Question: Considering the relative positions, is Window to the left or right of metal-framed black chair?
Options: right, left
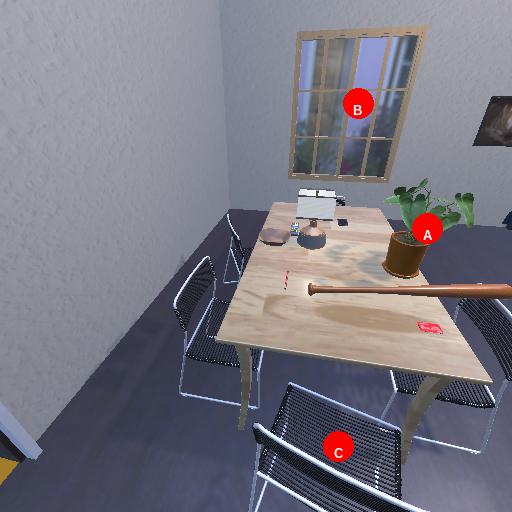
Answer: right